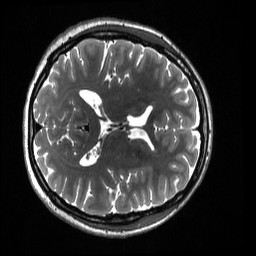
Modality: T2w
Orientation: axial
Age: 24
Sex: female